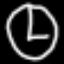
Label: clock